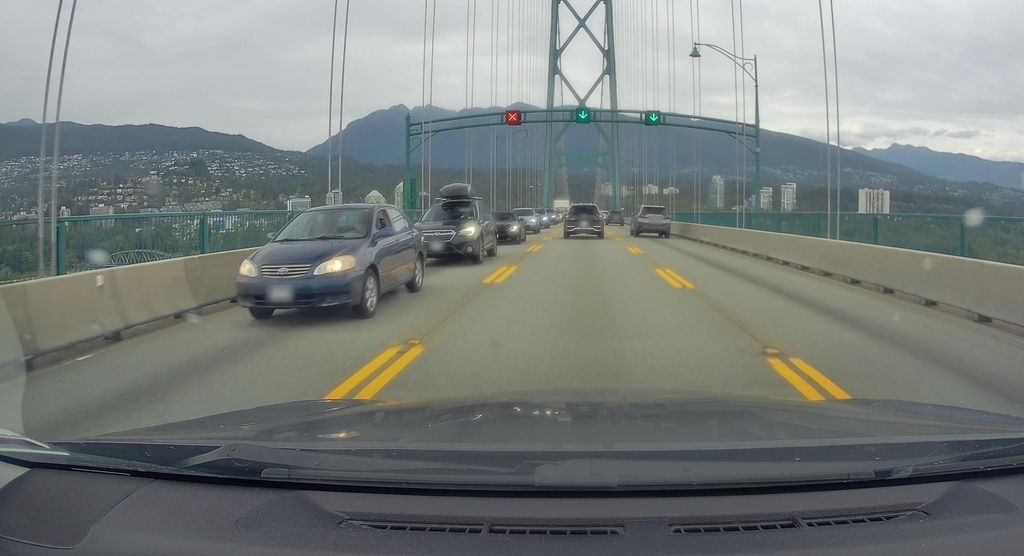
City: vancouver